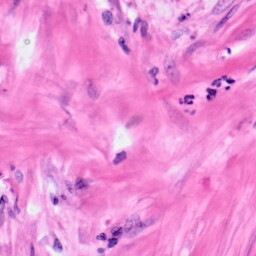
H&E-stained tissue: Pancreatic